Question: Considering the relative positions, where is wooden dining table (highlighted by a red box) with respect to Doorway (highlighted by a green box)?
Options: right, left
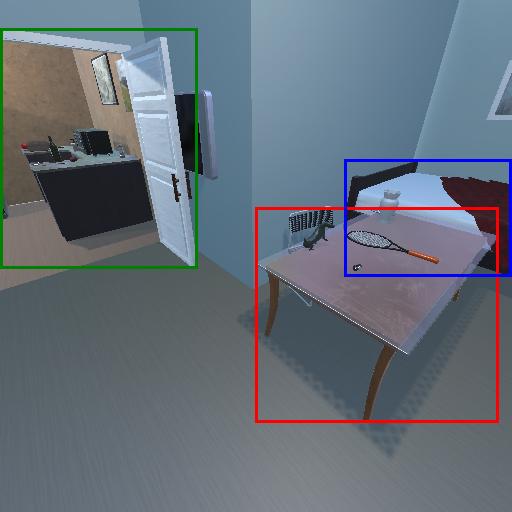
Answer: right